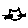
Label: cat